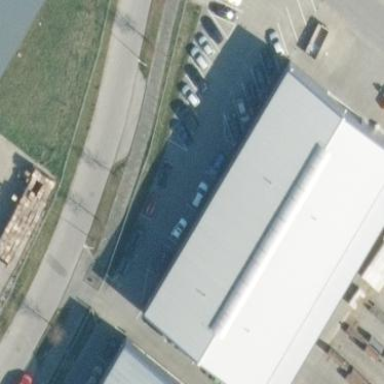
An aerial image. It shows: Industrial building.